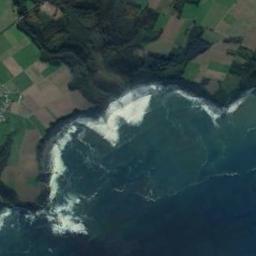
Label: beach